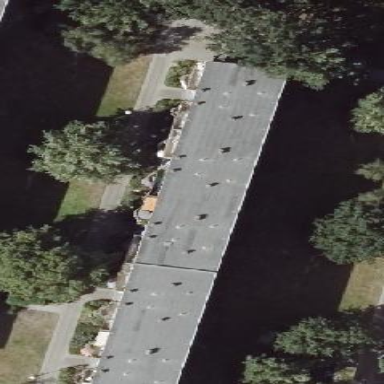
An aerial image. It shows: Building with apartments and flat roof.